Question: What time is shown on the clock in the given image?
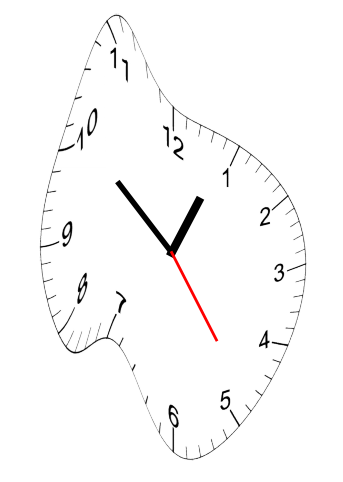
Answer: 12:51:24